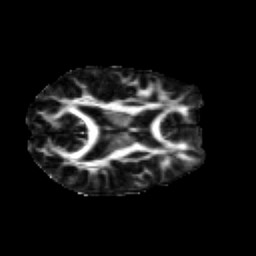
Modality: FA
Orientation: axial
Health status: healthy
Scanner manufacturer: siemens
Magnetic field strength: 3 T
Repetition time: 7.6 s
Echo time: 0.092 s